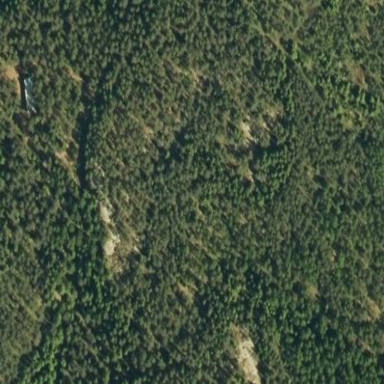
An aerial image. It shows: Landscape of bare rock.